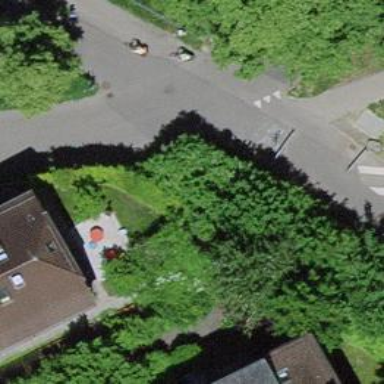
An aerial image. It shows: Cycle barrier.